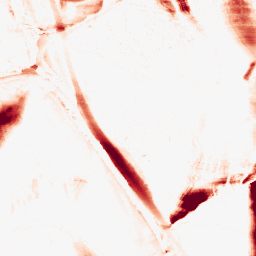
Category: morphological
Decomposition family: morphological_ellipse
Decomposition parameters: operation: opening
width: 10
height: 50
Upsampling method: edge_directed
Upsampling parameters: scale: 4
Upsampling scale: 4